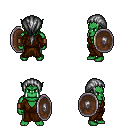
a pixel art fantasy rpg character, male body template, orc, green skin, brown robe, teal pants, gray ponytail hairstyle, leather bracers, shield, four views (front, back, left, right), 2x2 character sprite sheet, small pixel art, hard edges, no anti-aliasing